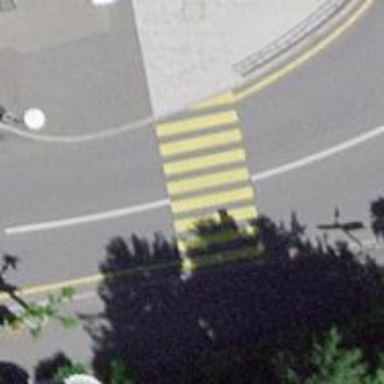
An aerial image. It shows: Zebra crossing on the road.